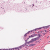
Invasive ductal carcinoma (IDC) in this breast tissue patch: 0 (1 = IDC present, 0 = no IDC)